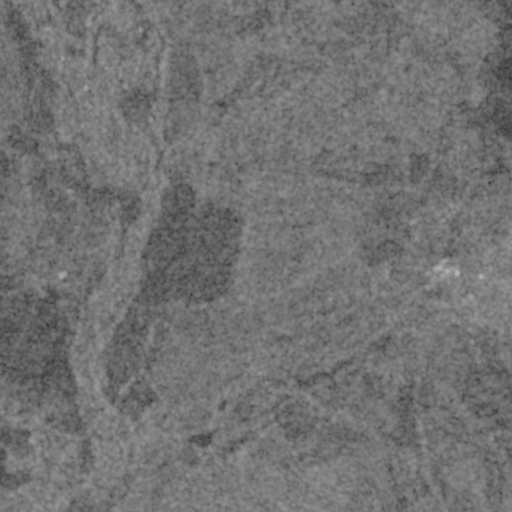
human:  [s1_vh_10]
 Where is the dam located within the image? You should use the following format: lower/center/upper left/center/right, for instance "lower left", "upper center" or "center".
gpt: The dam is located in the upper right of the image.
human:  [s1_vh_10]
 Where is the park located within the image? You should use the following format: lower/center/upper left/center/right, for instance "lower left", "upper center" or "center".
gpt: The park is located in the center right of the image.
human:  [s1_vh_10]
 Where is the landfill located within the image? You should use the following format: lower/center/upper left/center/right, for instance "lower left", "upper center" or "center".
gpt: There is no landfill in the image.

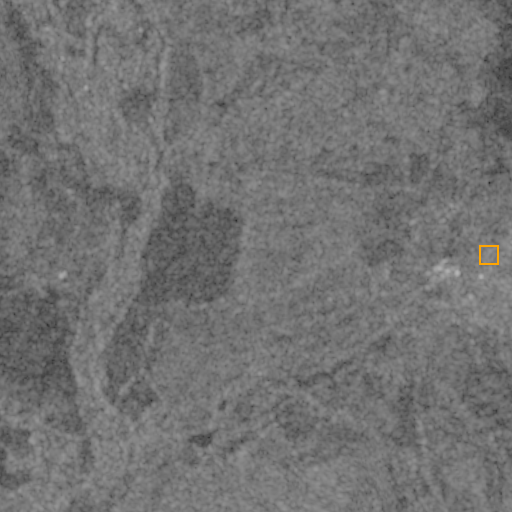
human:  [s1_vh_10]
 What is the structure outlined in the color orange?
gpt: The structure outlined in orange is a park.
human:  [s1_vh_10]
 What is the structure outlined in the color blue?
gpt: There is no blue outline.